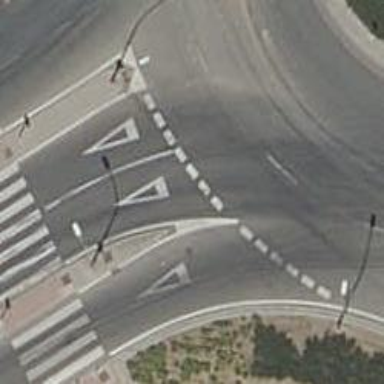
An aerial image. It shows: Road with "give way" sign.